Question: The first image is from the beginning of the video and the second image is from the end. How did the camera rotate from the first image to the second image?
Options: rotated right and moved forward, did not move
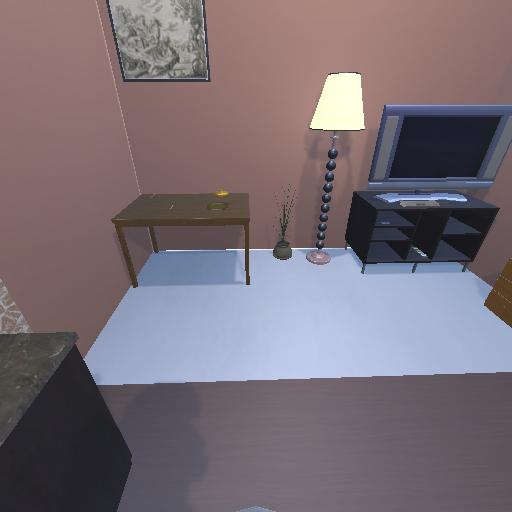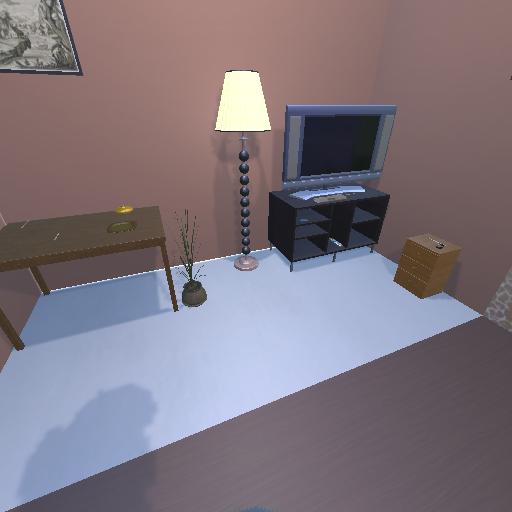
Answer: rotated right and moved forward